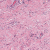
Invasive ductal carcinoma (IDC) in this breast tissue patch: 0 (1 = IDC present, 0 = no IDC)